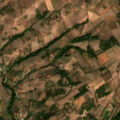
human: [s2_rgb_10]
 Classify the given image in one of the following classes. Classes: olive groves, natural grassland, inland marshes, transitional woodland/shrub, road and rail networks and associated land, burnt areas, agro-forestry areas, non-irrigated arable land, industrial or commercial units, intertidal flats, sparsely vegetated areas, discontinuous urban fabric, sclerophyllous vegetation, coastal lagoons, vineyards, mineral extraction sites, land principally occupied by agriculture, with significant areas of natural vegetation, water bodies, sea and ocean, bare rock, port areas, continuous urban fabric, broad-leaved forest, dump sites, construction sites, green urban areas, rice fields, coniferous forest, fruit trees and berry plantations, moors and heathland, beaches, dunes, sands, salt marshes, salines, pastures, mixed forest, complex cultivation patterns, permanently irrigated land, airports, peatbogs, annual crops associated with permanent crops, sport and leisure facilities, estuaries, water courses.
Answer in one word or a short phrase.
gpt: non-irrigated arable land, complex cultivation patterns, land principally occupied by agriculture, with significant areas of natural vegetation